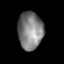
Tissue: prostate
Cell type: T cells
Senescence score: 0.1544
Nuclear area (px): 930
Mean DAPI intensity: 126.518